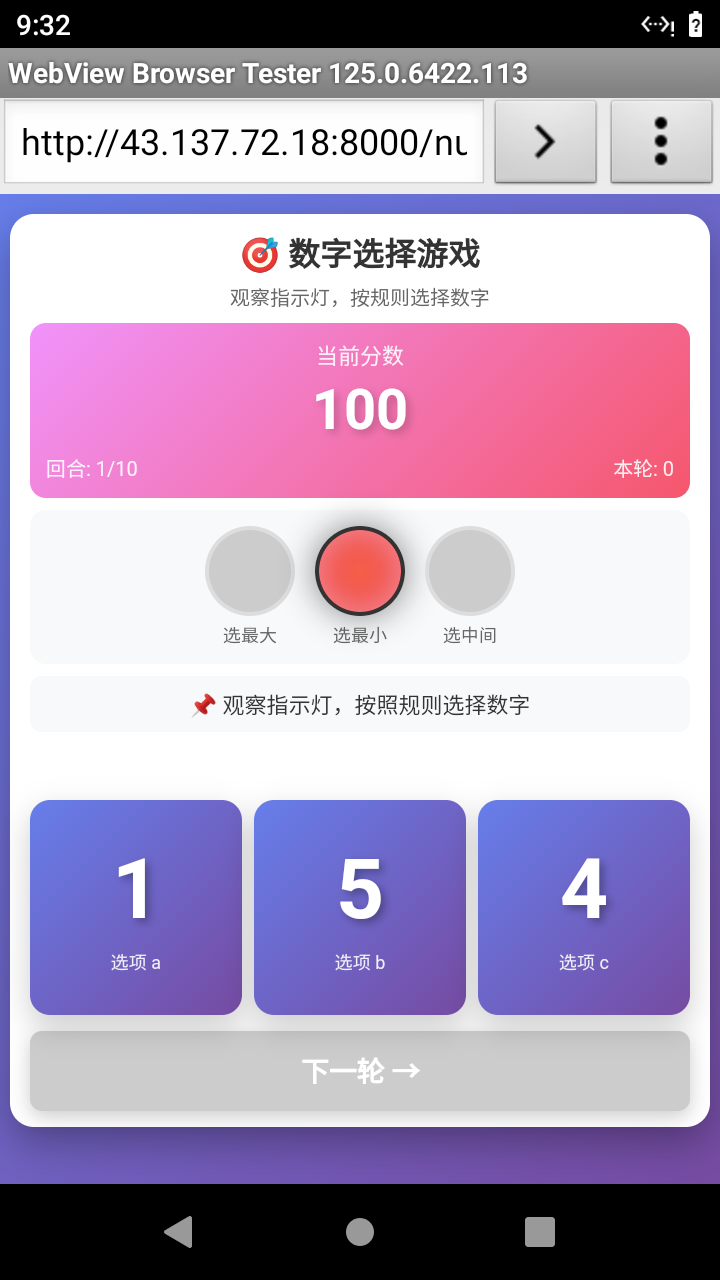

Select the correct number based on the traffic light color.
Answer: 0